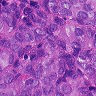
Metastatic tissue present: yes